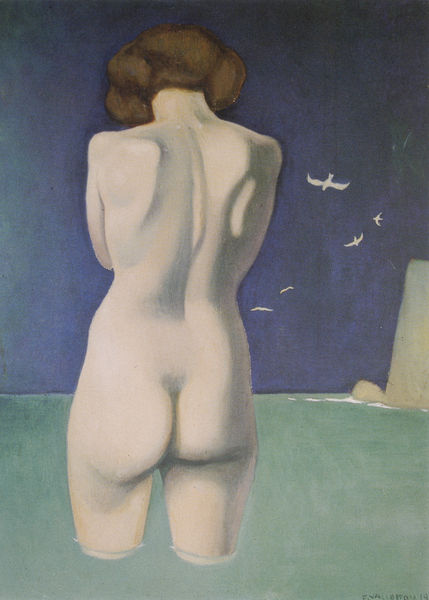
Titel: Baigneuse aux oiseaux, Im Wasser stehender Rückenakt
Künstler: Félix Vallotton
Institution: (Privatsammlung)
Schlagwörter: adler, akt, berg, blau, dunkel, felsen, flügel, gemälde, haut, himmel, kopf, körper, meer, nackt, schatten, vogel, wasser, weiß, aquarell, baden, badende, fluss, grün, landschaft, mädchen, ocker, see, ufer, abend, braun, frau, frisur, grau, haar, hell, licht, nacht, rücken, türkis, dame, tier, tiere, beige, flächig, malerei, symbolismus, blond, jung, arm, arme, blass, gesicht, inkarnat, rückgrat, stehen, stein, steine, taube, tod, trauer, hals, hände, portrait, porträt, öl, einsamkeit, feld, horizont, hügel, kalt, natur, vögel, einsam, gewässer, insel, dunkelheit, haare, stehend, gebeugt, locken, schulter, schultern, traurig, fliegen, skulptur, beine, taille, bein, gesäß, gischt, hintern, küste, rückenansicht, sommer, strand, vallotton, wellen, frauenakt, düster, naturalismus, moderne, abstrakt, berge, fels, felswand, fläche, klippen, leer, modern, amerika, nacken, angst, brandung, möven, möwe, möwen, wogen, weib, weiblich, stimmung, gesenkt, glatt, halbakt, nackte, allein, hinterkopf, neue sachlichkeit, abstraktion, surreal, surrealismus, klippe, steilküste, fett, knochen, bad, nacktheit, gefäß, flug, schweben, wasseroberfläche, schwimmen, farbflächen, kontur, rückseite, abgrund, arsch, dali, das meer, eisberg, entzücken, farbfläche, frau rücken, gala, gewaässer, glatt makellos, hinten, jugend, kauernd, küster, leblos, monochromie, möve, pobacke, pobacken, popo, relaismus, rippen, rüchenfigur, rückenakt, rückenfigur, rüclen, salvador dali, schulterblatt, schulterblätter, schwarm, schönheit, seemöwe, seemöwen, selbstmord, steht, steissbein, tauben, torso, traum, traurigkeit, vögeö, waten, weienn, weinen, wirbel, wirbelsäule, ästhetik, muskel, körperhaltung, hautfarben, wassser, picabia, gesunken, weiblicher akt, ritze, mittelblau, po, tückenansicht, po#, badende nackte von hinten